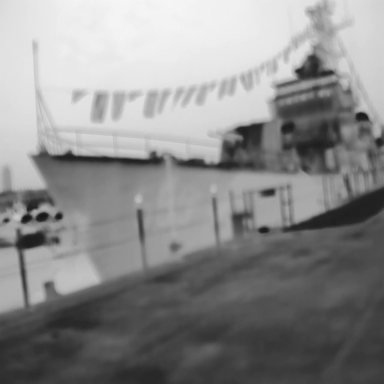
There is a warship in the infrared image.